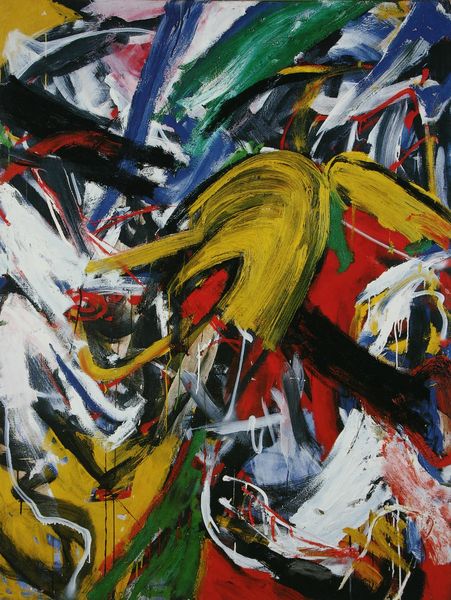
Künstler: Helmut Sturm
Institution: unbekannt
Schlagwörter: blau, gemälde, kopf, weiß, dreieck, gelb, grün, kubismus, ocker, bewegung, braun, mund, schwarz, rot, beige, expressionismus, gesicht, bild, pastos, chaos, schnell, farbig, bilder, abstrakt, farben, farbe, formen, sturm, wild, duktus, abstraktion, rechtecke, rechteck, form, durcheinander, dynamik, pinsel, ecken, quadrate, tempera, geometrie, quadrat, informel, wischen, gestisch, abstrakter expressionismus, dispersionsfarbe, informell, thieler, schmieren, eche, gese, klecksen